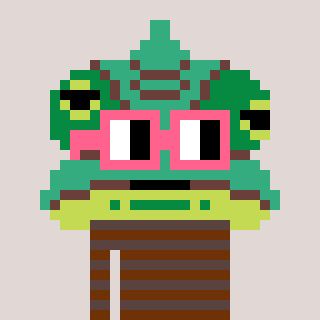
a pixel art character with square pink glasses, a chameleon-shaped head and a darkbrown-colored body on a warm background